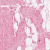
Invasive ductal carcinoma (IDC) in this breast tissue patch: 0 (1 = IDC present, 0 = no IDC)